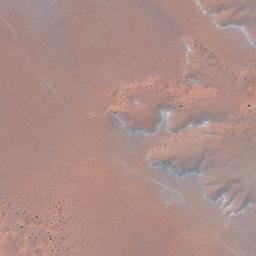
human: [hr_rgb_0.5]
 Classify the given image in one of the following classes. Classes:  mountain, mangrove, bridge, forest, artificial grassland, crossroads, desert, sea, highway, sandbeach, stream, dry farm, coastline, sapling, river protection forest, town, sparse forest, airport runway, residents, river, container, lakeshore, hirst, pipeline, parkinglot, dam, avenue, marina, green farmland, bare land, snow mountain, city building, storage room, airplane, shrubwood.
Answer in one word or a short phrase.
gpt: desert